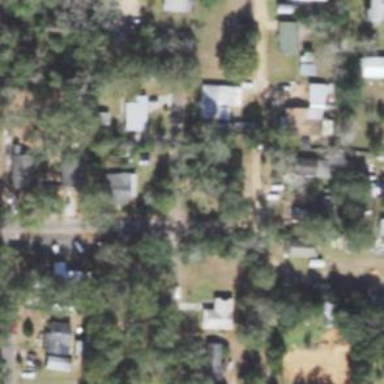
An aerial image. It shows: This residential area consists of single-family homes.